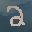
Label: 2